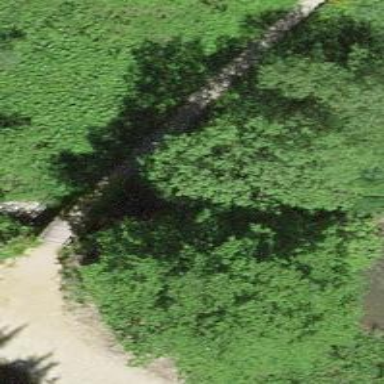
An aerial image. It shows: Path leading to bridge.